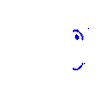
Particle: pion